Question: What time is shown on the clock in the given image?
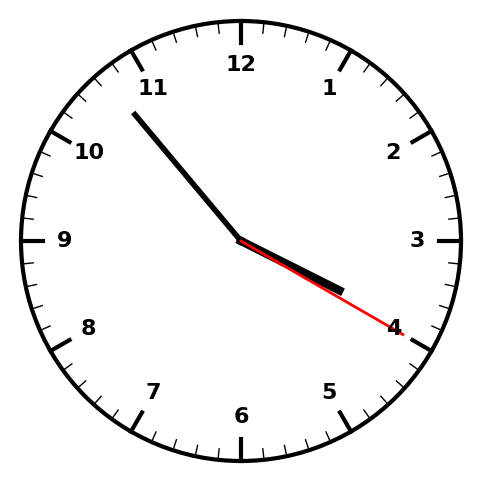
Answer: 03:53:20